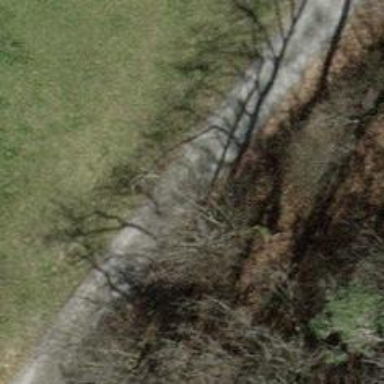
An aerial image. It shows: Track with pebblestone surface. The track type is grade2.